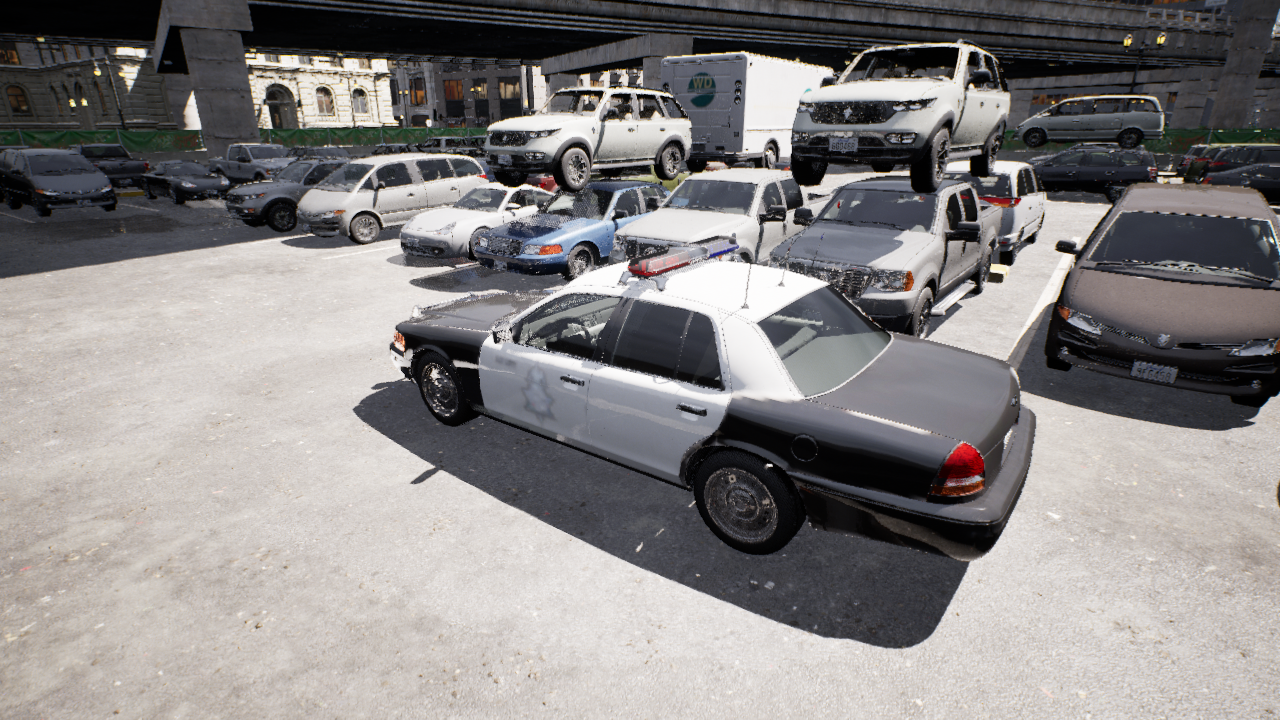
Venue: arterial
Lighting: clear day
Vehicle rig: sedan